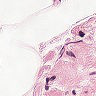
Metastatic tissue present: no